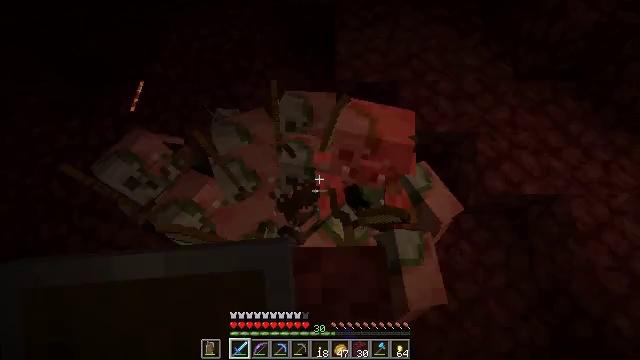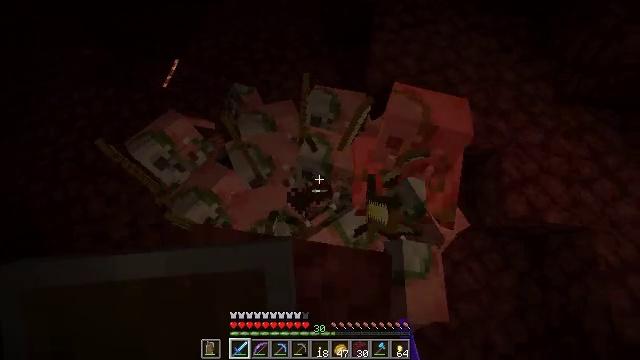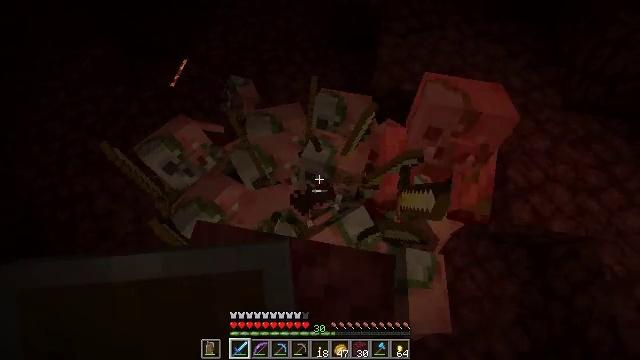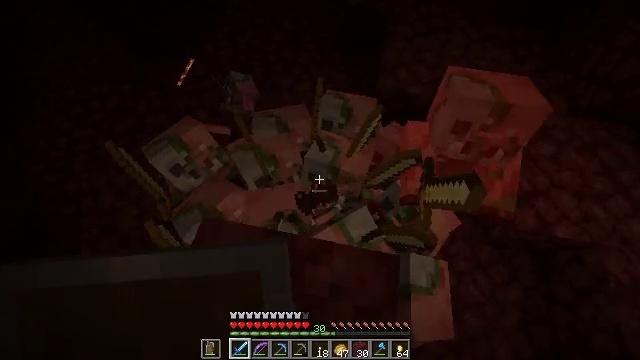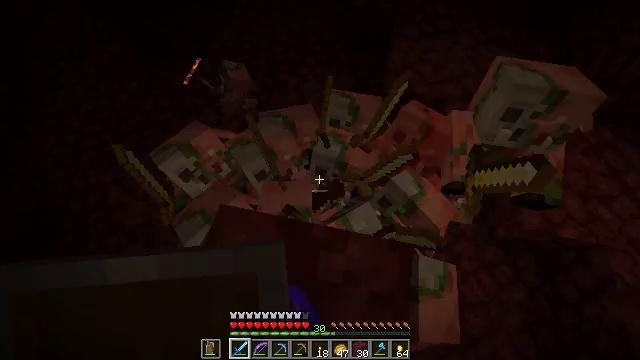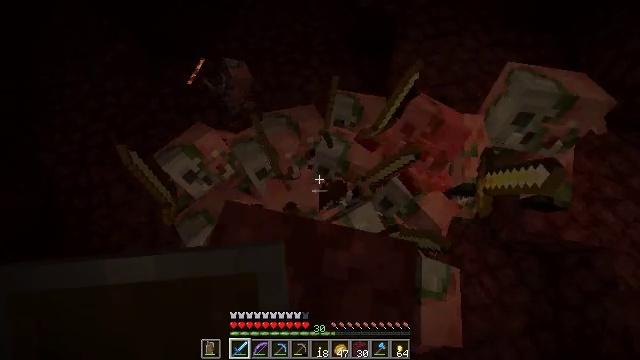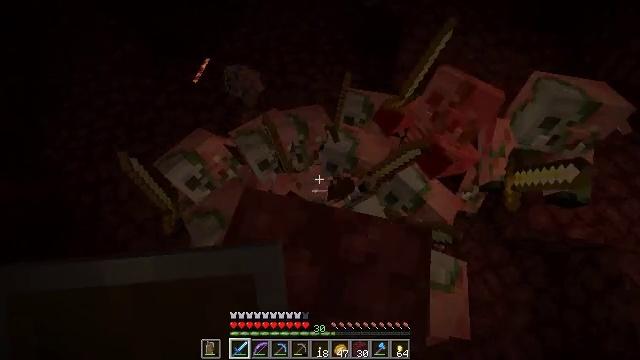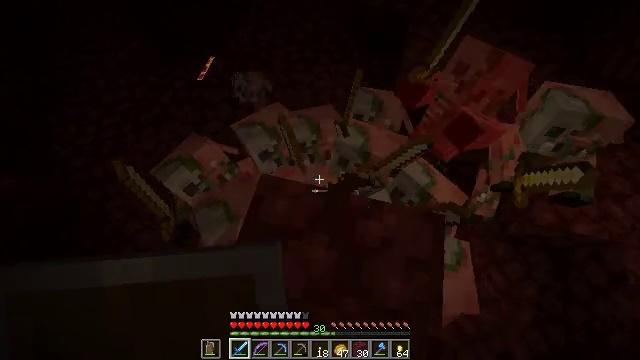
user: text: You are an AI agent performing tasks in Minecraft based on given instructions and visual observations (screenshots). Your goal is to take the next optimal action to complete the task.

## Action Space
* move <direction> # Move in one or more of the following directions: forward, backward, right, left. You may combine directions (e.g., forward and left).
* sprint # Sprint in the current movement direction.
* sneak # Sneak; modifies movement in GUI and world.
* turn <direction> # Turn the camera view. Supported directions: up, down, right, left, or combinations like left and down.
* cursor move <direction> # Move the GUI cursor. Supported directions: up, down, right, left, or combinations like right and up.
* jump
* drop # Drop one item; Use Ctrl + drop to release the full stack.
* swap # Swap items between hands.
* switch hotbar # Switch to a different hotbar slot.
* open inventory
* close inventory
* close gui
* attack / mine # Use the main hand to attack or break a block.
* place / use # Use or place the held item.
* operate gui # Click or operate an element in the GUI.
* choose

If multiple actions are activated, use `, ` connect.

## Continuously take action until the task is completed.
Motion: motion action
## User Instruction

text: Kill nether mobs.
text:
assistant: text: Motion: sneak, turn left
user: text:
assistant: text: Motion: move back and move left, sneak, turn left
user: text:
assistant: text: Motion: move back and move left, sneak, turn left, attack / mine
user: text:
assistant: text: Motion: move back and move left, sneak, attack / mine
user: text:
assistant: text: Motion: move back and move left, sneak, attack / mine
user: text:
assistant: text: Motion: move back and move left, sneak, attack / mine
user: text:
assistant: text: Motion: move back and move left, sneak, attack / mine
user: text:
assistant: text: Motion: sneak